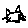
Label: cat